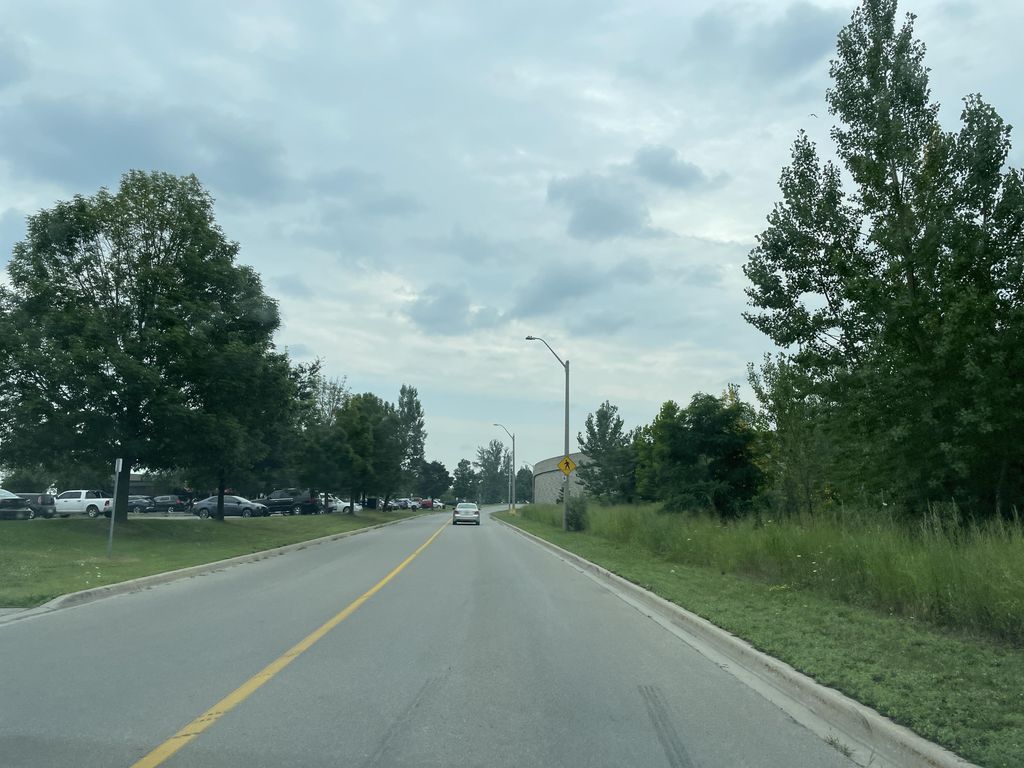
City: hamilton